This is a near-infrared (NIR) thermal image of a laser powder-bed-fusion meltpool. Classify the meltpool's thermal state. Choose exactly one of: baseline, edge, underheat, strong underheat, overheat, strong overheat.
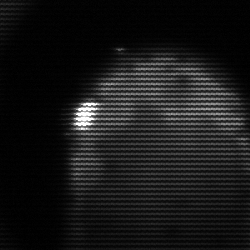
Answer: edge